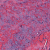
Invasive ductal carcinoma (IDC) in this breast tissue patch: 0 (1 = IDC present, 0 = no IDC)